Interaction volume radius: 10 \u00c5
Interaction volume height: 30 \u00c5
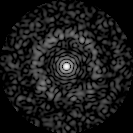
Disorder parameter: 0.8091